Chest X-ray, PA view. Patient: 66 years old, sex M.
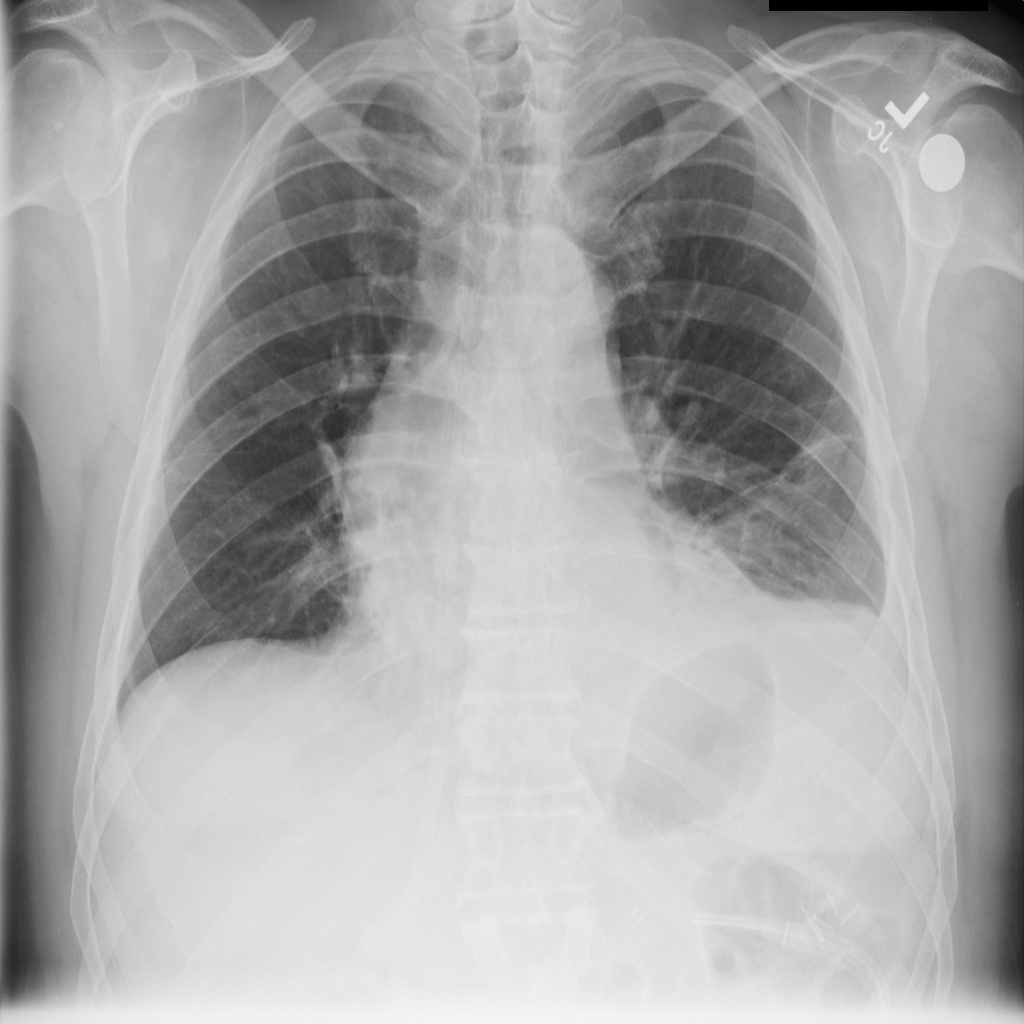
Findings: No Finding